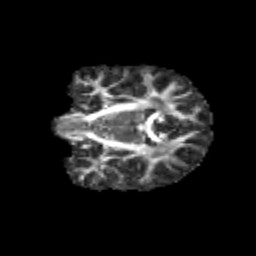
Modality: FA
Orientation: coronal
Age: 9
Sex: male
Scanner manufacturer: siemens
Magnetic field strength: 3 T
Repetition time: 3.8 s
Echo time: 0.07 s